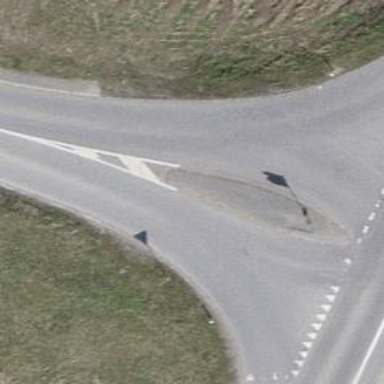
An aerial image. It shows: Traffic calming island.